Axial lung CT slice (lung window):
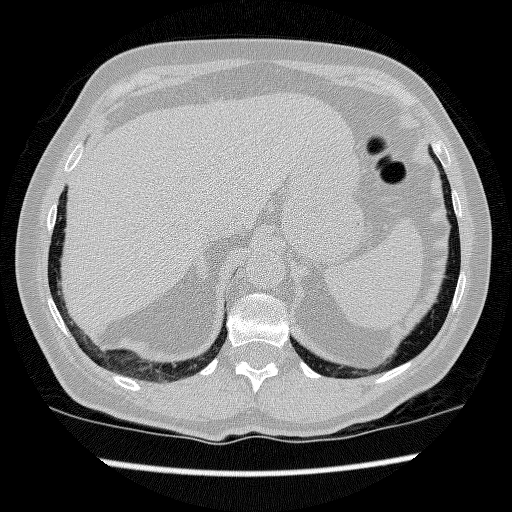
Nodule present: no